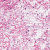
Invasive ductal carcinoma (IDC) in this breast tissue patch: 0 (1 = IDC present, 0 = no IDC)